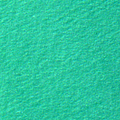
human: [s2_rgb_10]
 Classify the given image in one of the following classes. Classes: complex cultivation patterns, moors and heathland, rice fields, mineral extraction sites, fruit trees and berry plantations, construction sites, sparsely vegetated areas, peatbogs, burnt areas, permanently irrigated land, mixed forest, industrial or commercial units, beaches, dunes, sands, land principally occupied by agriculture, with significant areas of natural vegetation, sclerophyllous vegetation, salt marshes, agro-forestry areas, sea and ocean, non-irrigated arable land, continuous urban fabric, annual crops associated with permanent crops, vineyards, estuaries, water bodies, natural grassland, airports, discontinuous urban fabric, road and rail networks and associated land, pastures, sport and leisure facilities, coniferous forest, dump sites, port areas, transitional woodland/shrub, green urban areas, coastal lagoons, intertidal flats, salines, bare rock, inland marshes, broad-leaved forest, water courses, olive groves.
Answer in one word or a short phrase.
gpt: sea and ocean